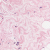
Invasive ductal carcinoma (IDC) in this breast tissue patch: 0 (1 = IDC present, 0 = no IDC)